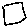
Label: square